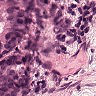
Metastatic tissue present: yes